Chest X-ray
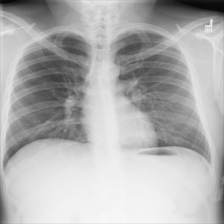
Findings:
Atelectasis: negative
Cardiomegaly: negative
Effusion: negative
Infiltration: negative
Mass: negative
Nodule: negative
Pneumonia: negative
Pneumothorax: negative
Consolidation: negative
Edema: negative
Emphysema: negative
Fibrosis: negative
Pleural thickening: negative
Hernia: negative